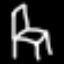
Label: chair